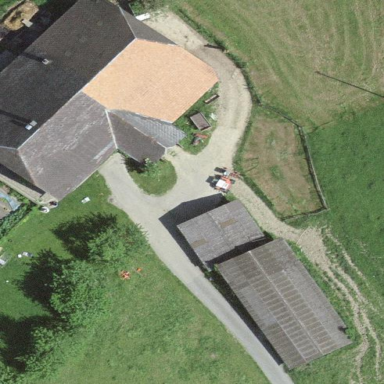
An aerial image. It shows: Farm building.